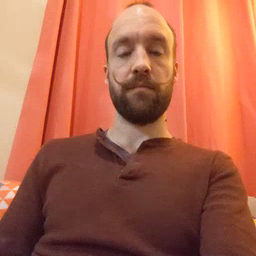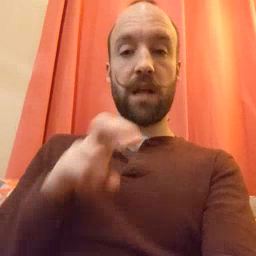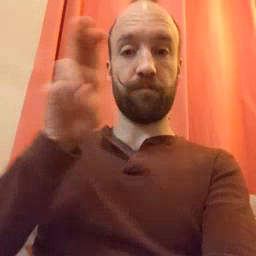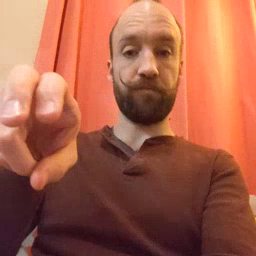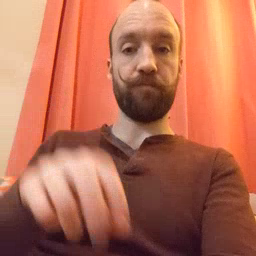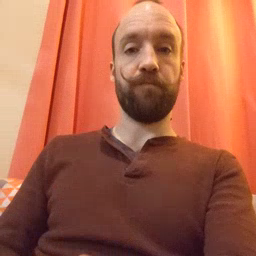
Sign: jump